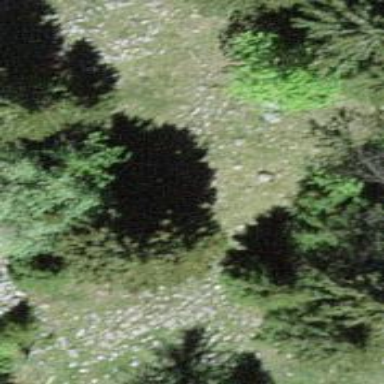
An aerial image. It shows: Needle-leaved tree in its natural environment.